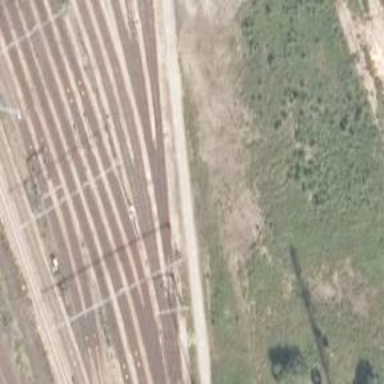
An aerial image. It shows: Rail siding with electrified contact lines.